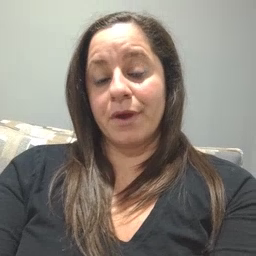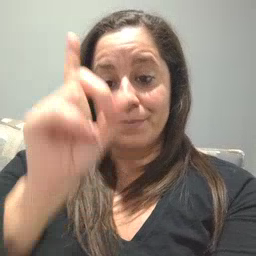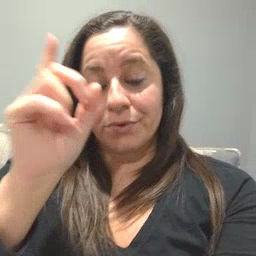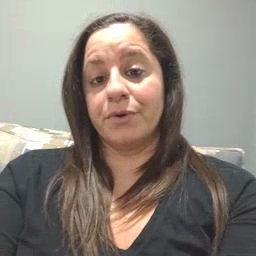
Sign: up